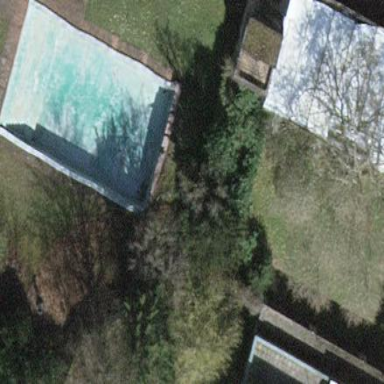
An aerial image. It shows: Swimming pool located in leisure land.